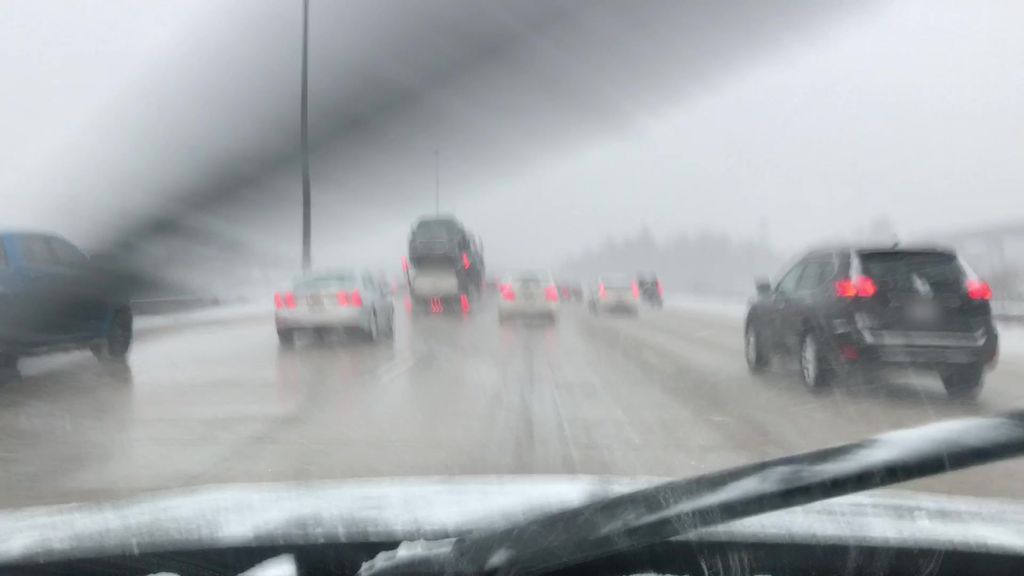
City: toronto